Question: I often encounter the following graph in tensorboard, where there is a significant drop in the first couple of iterations and much slower convergence later on.
Is there a way to adjust the vertical axis range so that I can focus on the later part to see whether it is decreasing? Alternatively, can I tell tensorboard to ignore the first few data points and auto-adjust the vertical axis for the others?

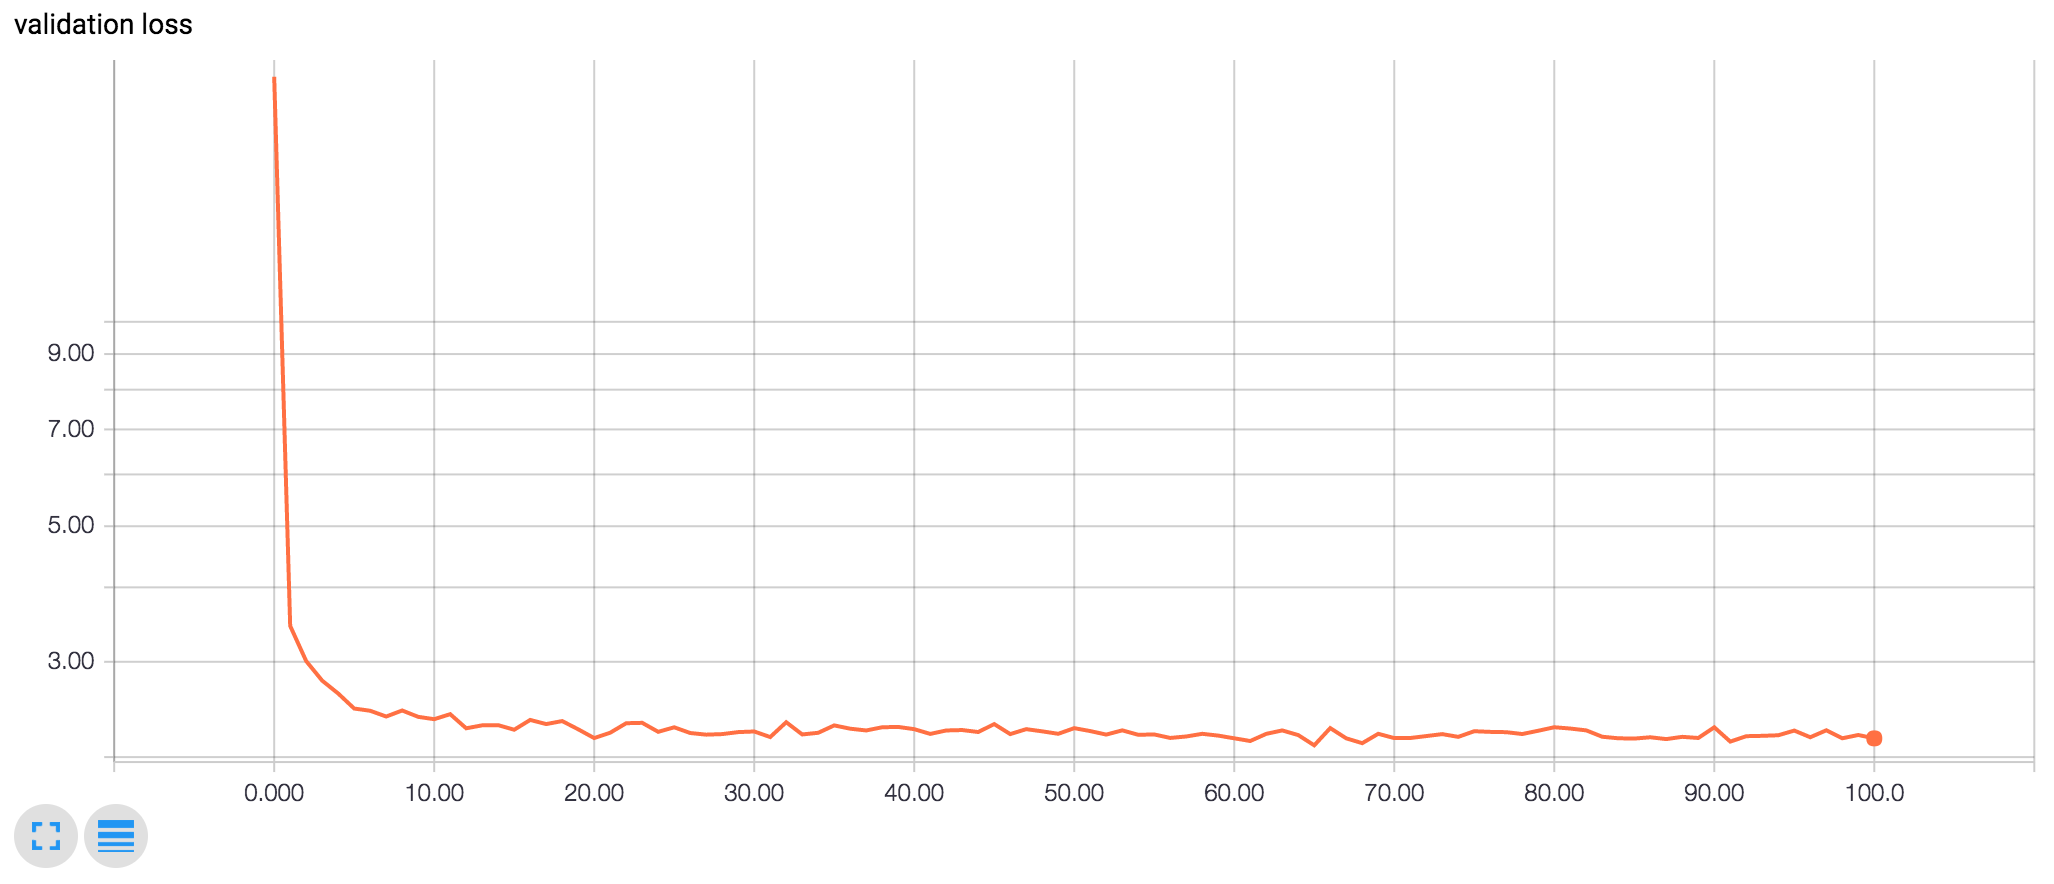
Answer: As far as I know, aside from creating a whole new variable in your TF script, currently your only option is to a box around the region of interest. I found this to be slow on Firefox, but smooth on Chrome.